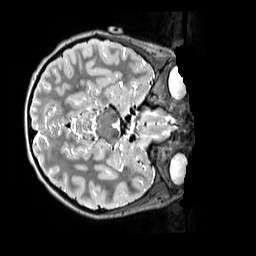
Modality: T2w
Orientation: axial
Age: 10
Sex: female
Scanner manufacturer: siemens
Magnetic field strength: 3 T
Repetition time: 3.2 s
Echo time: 0.408 s